Field crop: tomato
Growth stage: 2
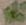
Species: solanum